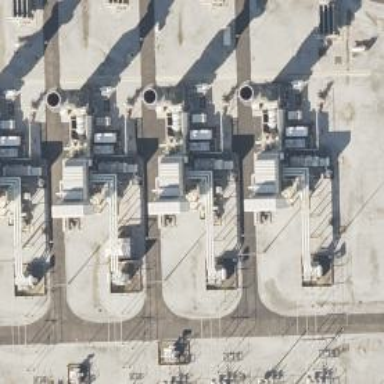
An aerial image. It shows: Gas turbine generator.